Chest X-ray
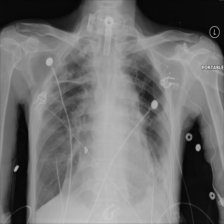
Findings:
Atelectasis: negative
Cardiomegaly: negative
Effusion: negative
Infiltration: negative
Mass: negative
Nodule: negative
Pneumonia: negative
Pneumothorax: negative
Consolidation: negative
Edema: negative
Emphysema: negative
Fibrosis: negative
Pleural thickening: negative
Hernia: negative